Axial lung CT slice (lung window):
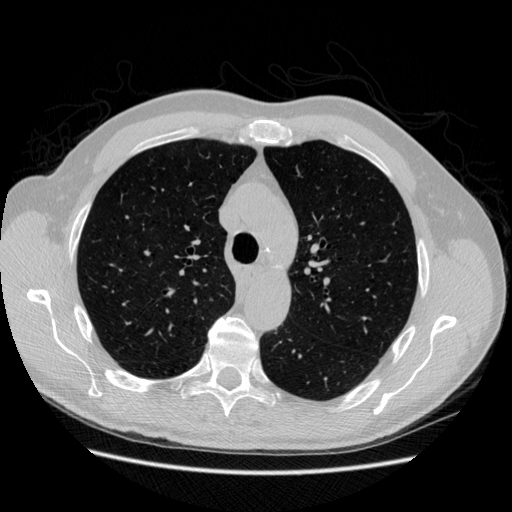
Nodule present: no